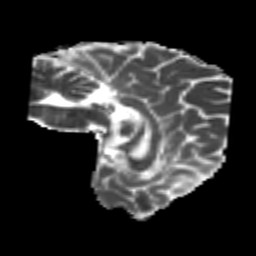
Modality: MD
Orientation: sagittal
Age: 25
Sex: male
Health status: healthy
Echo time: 0.074 s